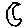
Label: moon